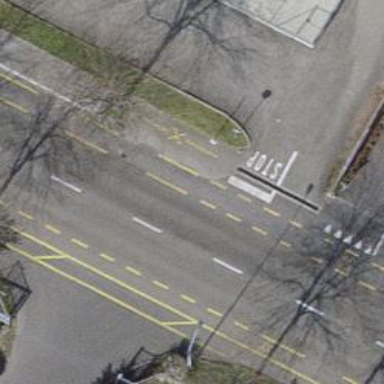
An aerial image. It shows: Parking aisle with sidewalk alongside the service road.